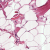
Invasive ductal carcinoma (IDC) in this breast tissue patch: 0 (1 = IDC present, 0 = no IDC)